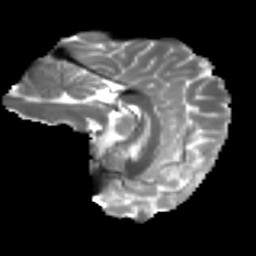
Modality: T2w
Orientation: sagittal
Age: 22
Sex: male
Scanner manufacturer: ge
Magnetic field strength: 3 T
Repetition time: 7.8 s
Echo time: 0.0607 s